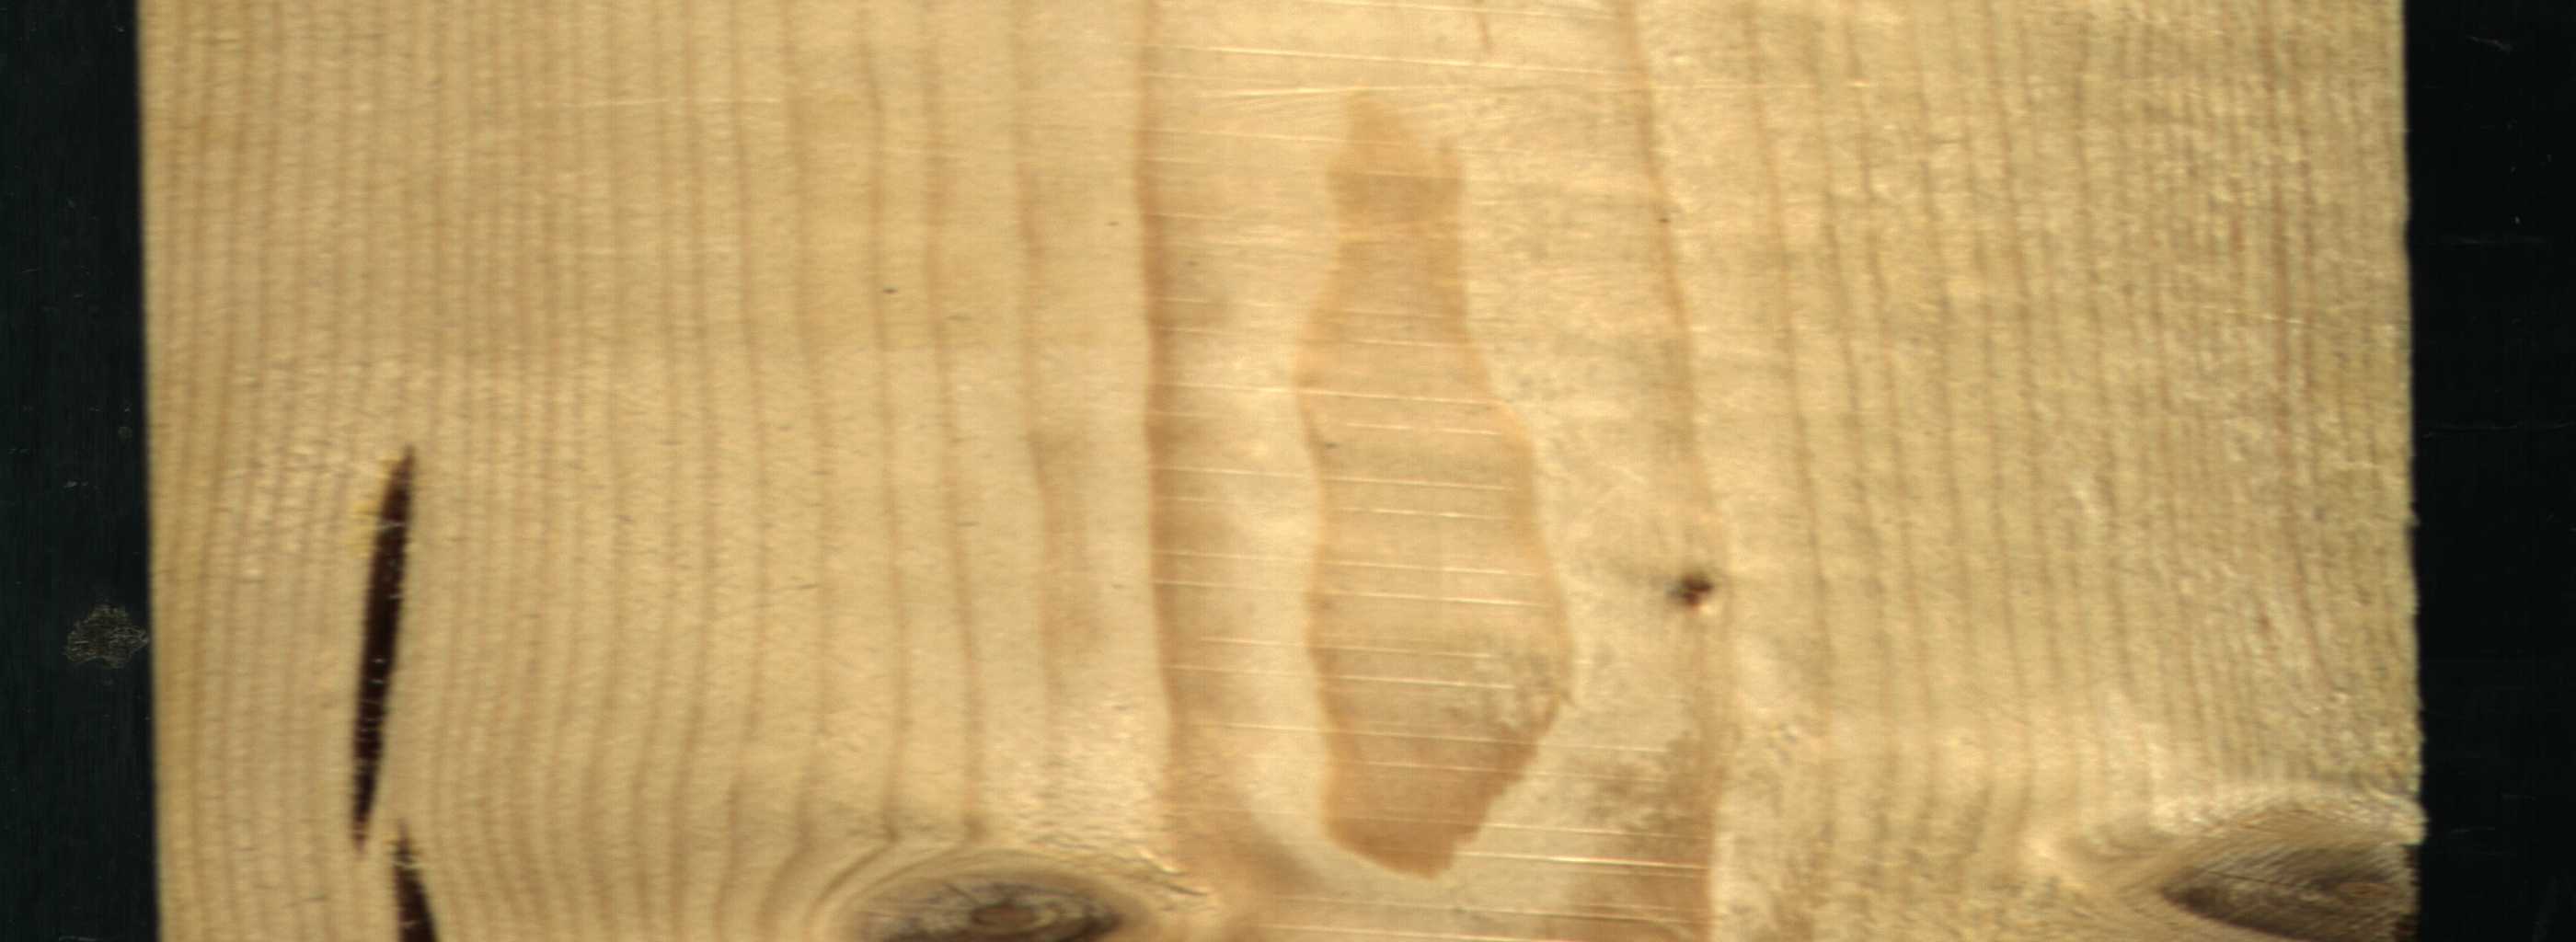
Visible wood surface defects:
resin
resin
Live_Knot
Live_Knot